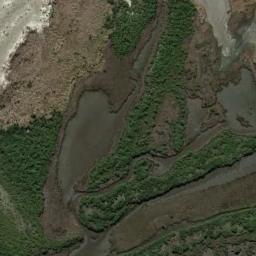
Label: wetland